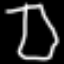
Label: octagon